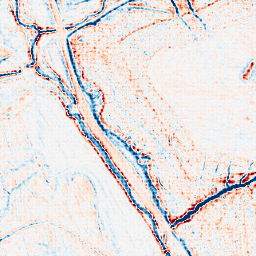
Category: edge_preserving
Decomposition family: anisotropic_diffusion
Decomposition parameters: iterations: 10
kappa: 50
gamma: 0.2
Upsampling method: sinc_hamming
Upsampling parameters: scale: 8
kernel_size: 8
Upsampling scale: 8